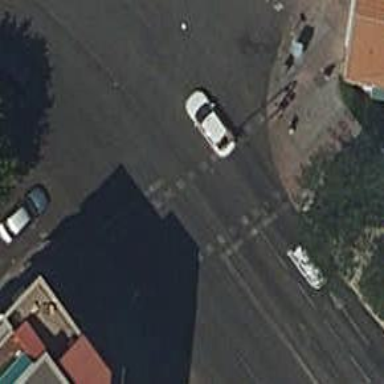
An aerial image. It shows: Crossing with paving stones on uncontrolled footway. The crossing has markings.